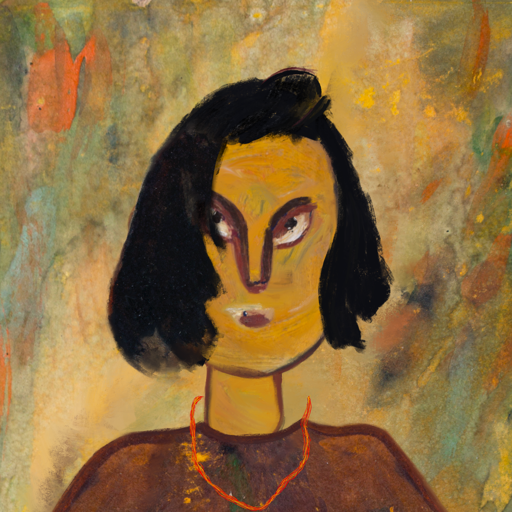
Background: Comrade, Head And Neck Front: After_Raid, Face Front: After_Raid, Bust: Comrade, Hair Front: Mosgoul, Head Accessory: Blank, Second Necklace: Gypsy_Mother_2, Necklace: Blank, Baby: Blank